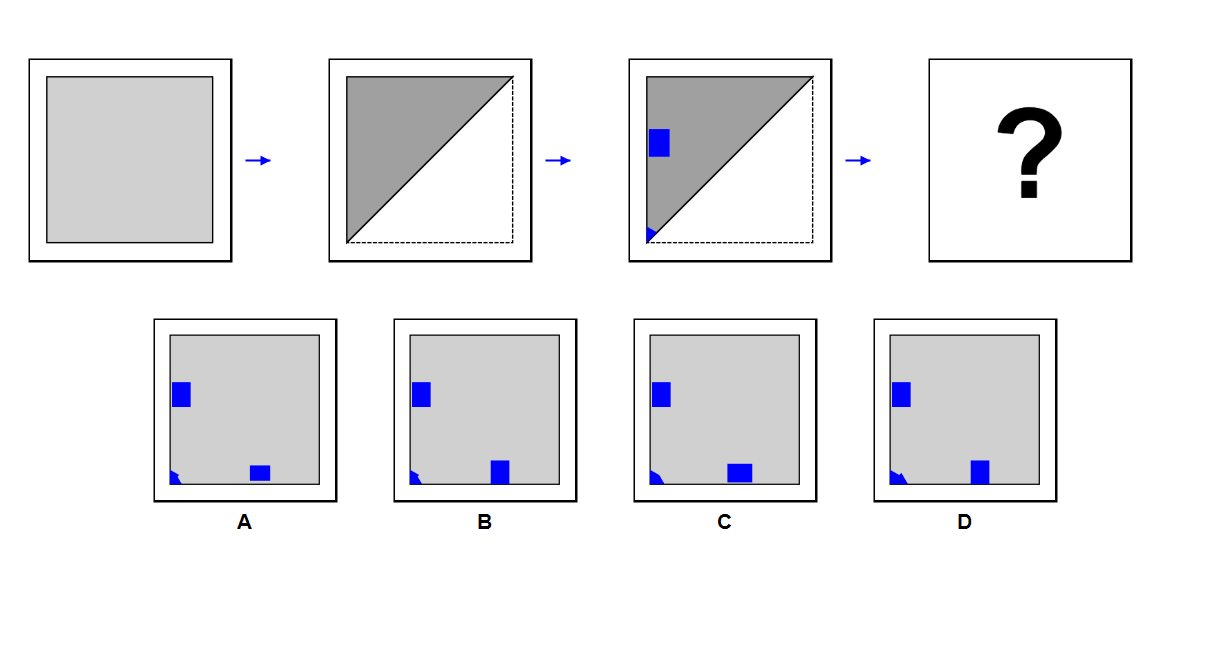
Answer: C